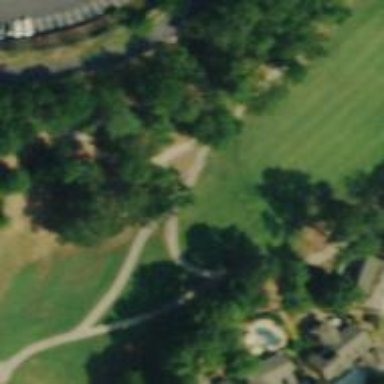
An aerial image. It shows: Path for both road and golf.